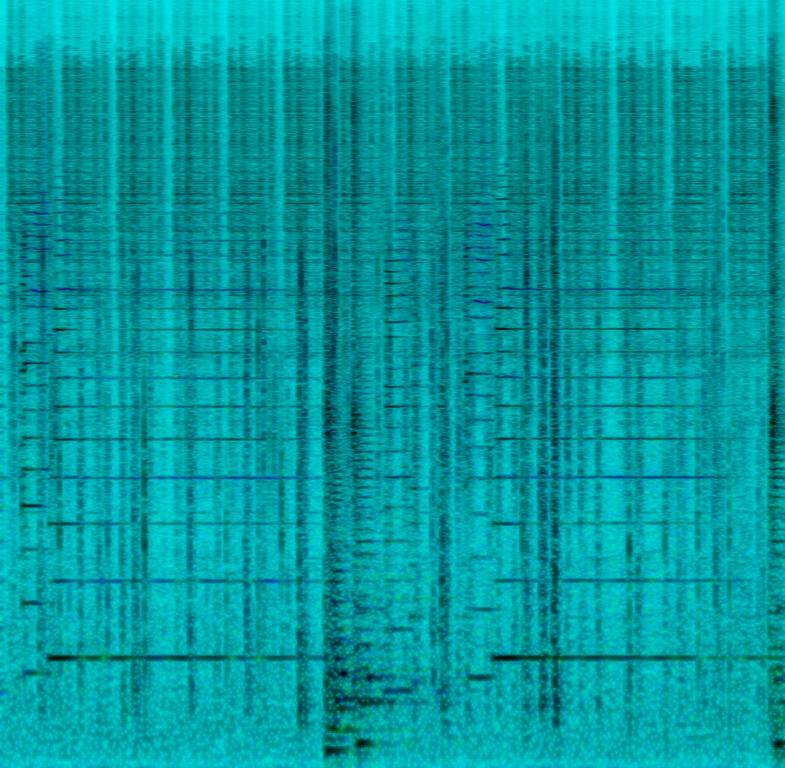
This is a groovy R&B piece that is used as a soundtrack for a short film. A saxophone plays the main tune while the synth provides the backing theme. Playful electronic drums are in the rhythmic background giving it a 90 feeling. The music piece could be used as a soundtrack theme for a city-themed movie.